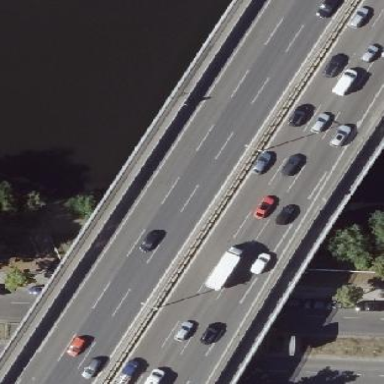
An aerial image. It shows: Bridge with beam structure.